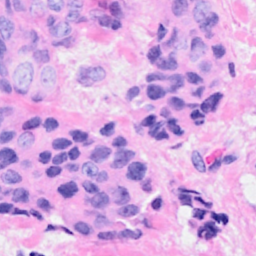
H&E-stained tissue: Breast